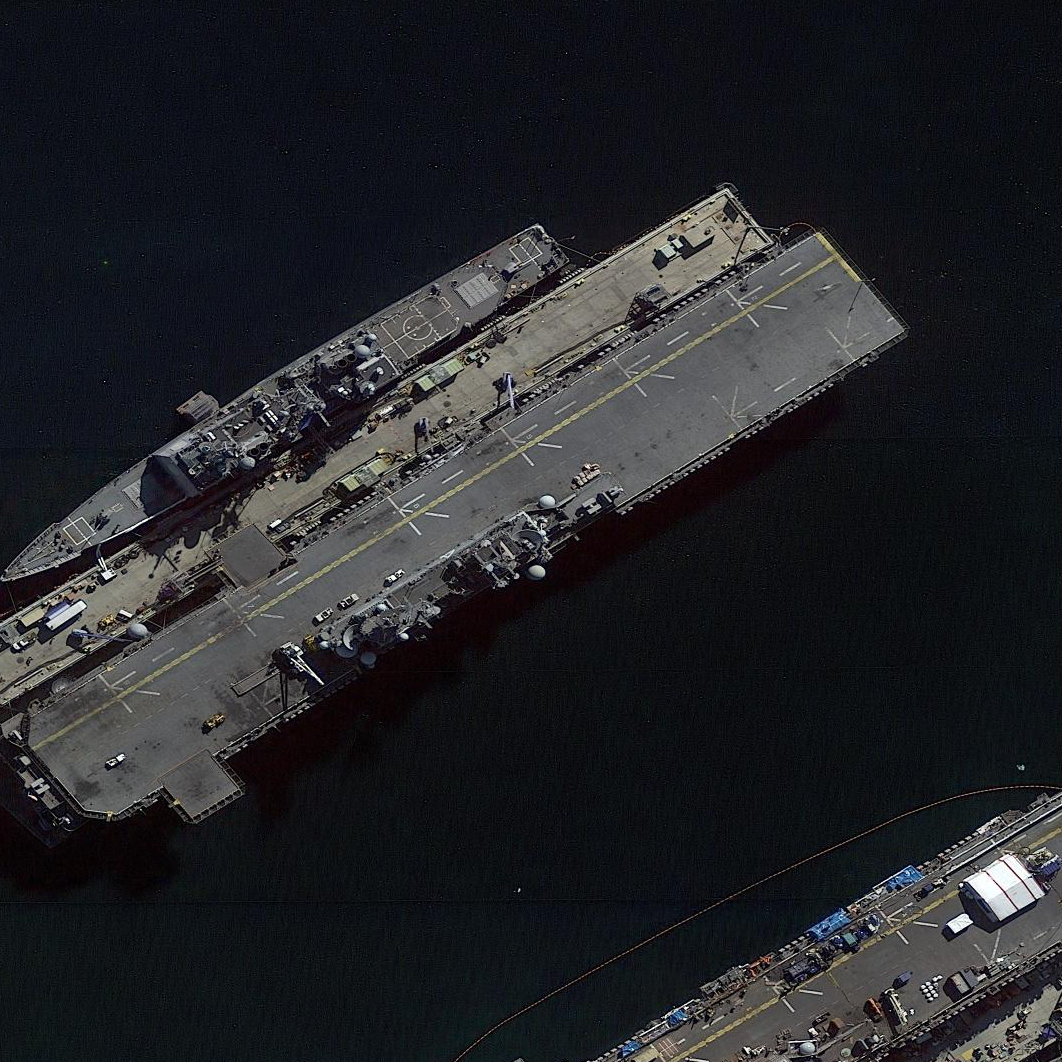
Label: assault